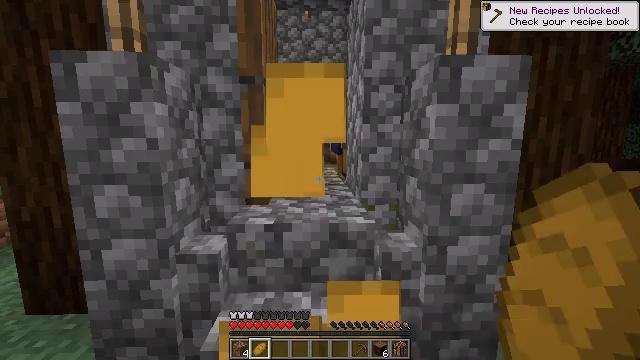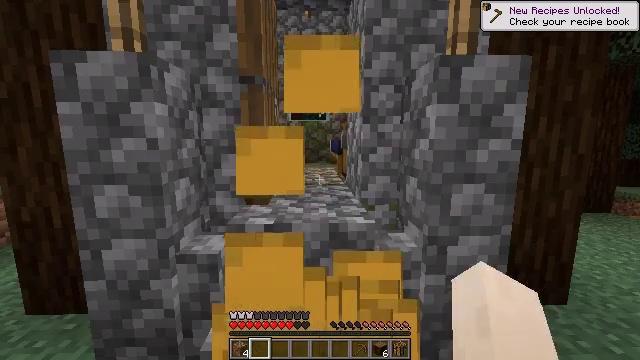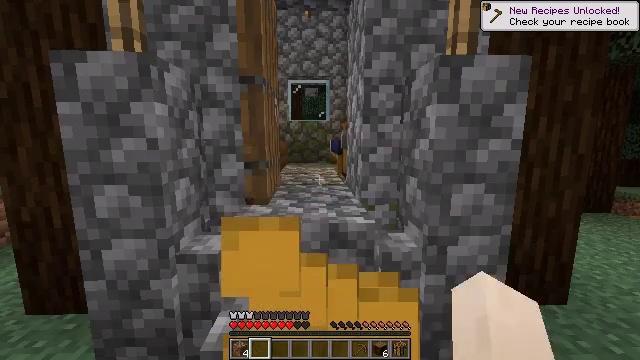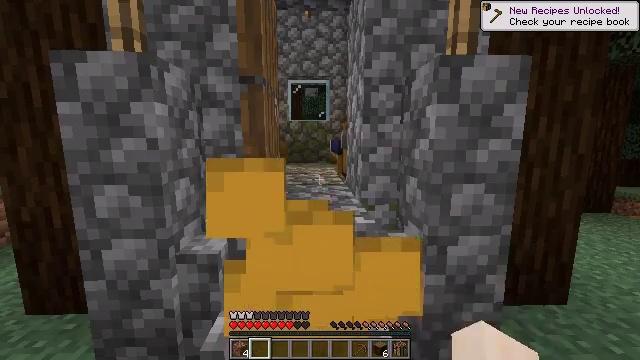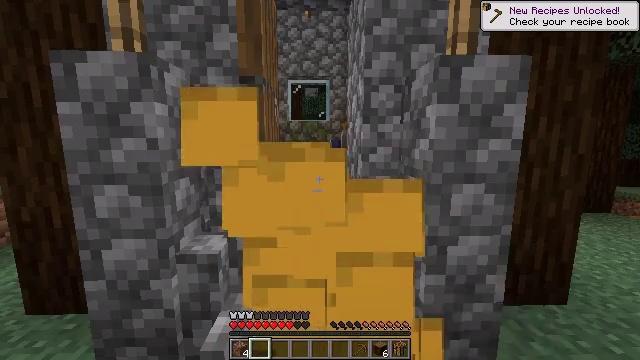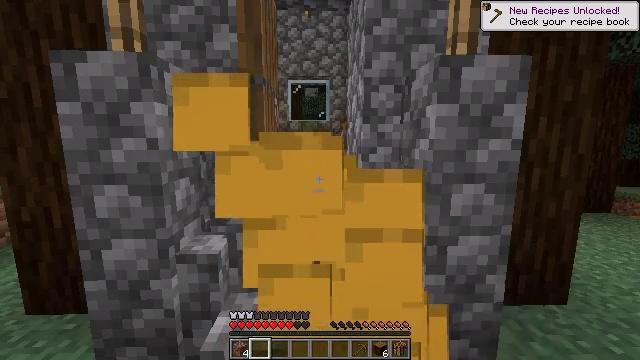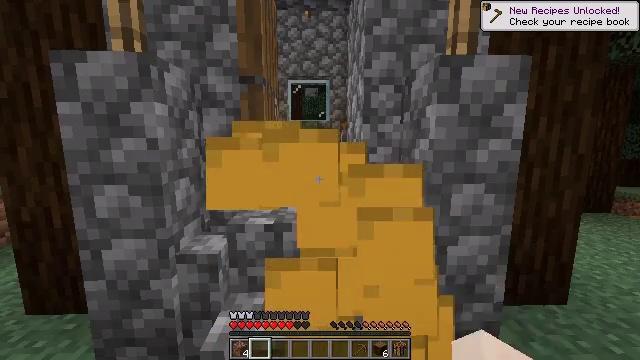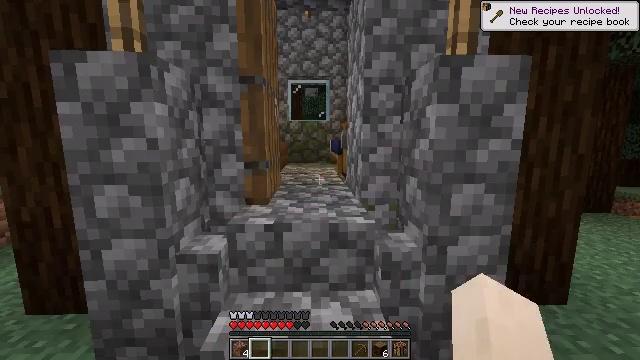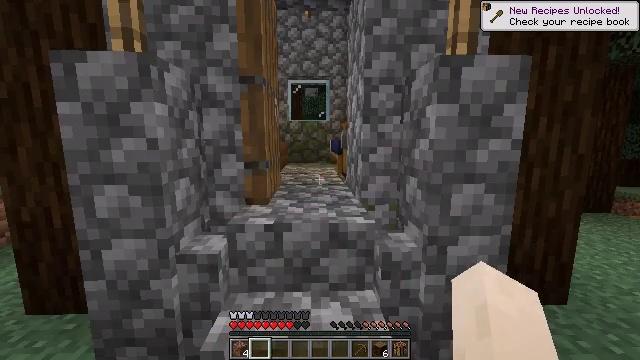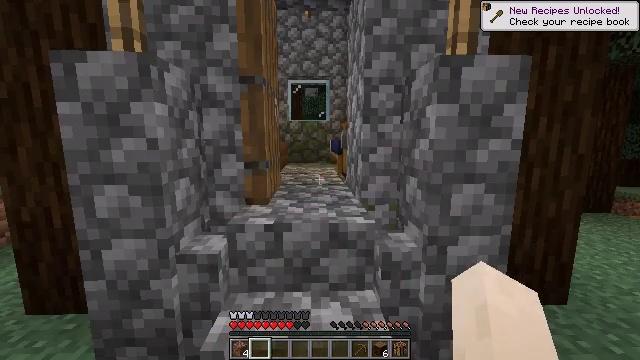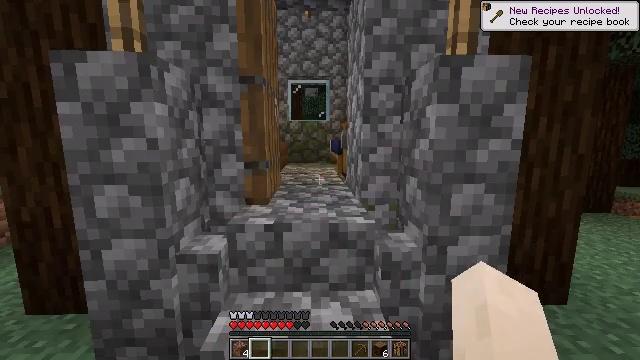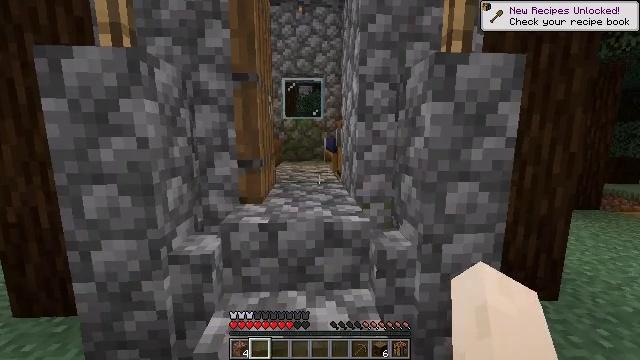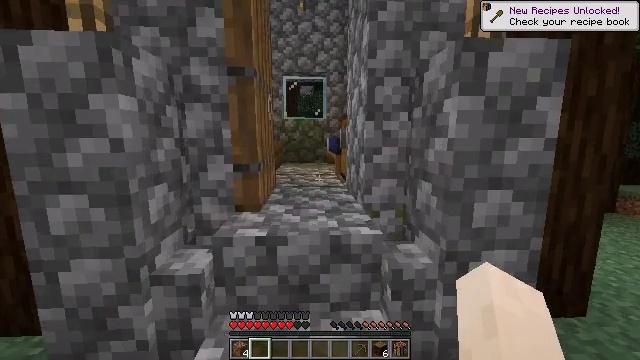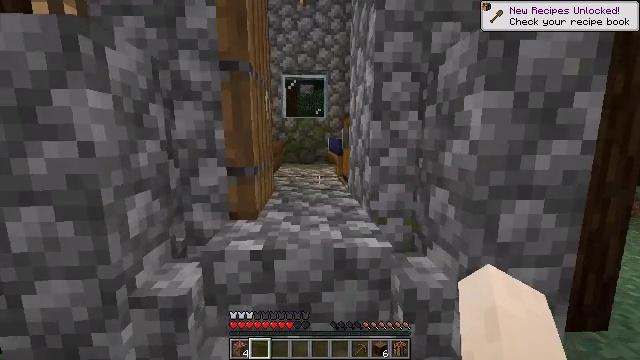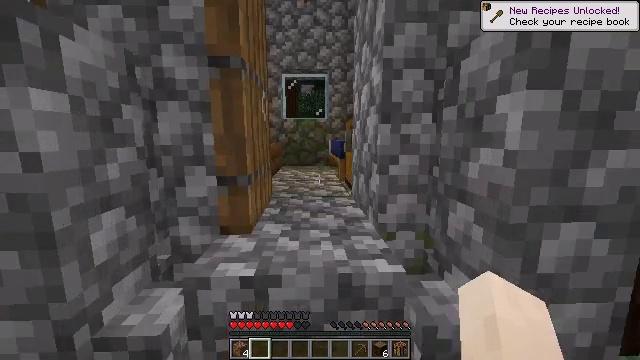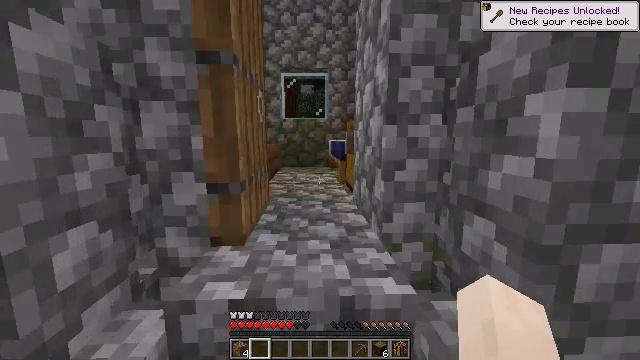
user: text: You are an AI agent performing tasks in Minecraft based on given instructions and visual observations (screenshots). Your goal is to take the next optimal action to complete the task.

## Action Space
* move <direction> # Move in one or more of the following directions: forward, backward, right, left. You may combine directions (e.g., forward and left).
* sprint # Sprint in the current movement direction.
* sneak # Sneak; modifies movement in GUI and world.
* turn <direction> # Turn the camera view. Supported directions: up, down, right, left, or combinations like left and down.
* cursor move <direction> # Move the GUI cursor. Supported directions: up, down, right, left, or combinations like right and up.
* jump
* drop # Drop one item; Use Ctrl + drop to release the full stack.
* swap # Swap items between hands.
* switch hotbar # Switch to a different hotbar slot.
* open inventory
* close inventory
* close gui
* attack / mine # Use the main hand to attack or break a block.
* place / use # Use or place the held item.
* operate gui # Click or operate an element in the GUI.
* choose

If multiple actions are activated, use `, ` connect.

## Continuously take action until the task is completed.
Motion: motion action
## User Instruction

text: Collect spruce stairs from a structure.
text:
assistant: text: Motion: use / place
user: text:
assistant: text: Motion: use / place
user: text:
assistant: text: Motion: use / place
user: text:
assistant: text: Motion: use / place
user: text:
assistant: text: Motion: use / place
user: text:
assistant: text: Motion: use / place
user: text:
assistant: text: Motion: use / place
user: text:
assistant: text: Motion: use / place
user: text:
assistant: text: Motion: use / place
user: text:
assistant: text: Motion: use / place
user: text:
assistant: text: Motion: move forward, turn right
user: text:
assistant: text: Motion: move forward
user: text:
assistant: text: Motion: move forward
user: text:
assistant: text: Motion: move forward
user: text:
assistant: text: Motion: move forward
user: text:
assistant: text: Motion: move forward
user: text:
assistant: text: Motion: move forward
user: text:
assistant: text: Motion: move forward, turn left and down
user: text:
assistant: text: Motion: move forward, turn left
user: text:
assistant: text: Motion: move forward and move right, turn left and down
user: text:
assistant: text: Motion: move forward and move right, turn left and down
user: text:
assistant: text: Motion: move forward and move right, turn left
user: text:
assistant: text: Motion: move forward, turn left and down
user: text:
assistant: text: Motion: move forward, turn left and down
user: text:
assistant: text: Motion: move forward, turn left and down
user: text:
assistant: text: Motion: move forward, turn left and down
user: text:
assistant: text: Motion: turn left and down
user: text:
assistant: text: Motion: no_op
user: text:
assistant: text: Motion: move forward and move right, turn left and down
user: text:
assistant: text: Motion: move forward and move right, turn left and down